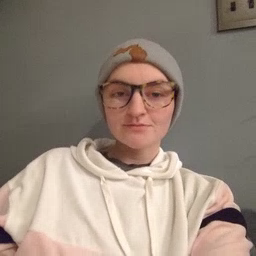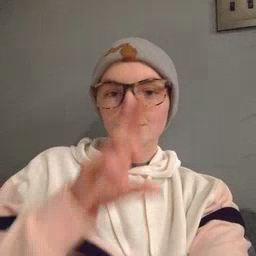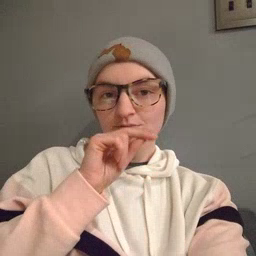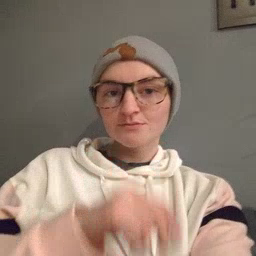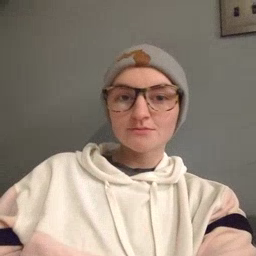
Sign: goose